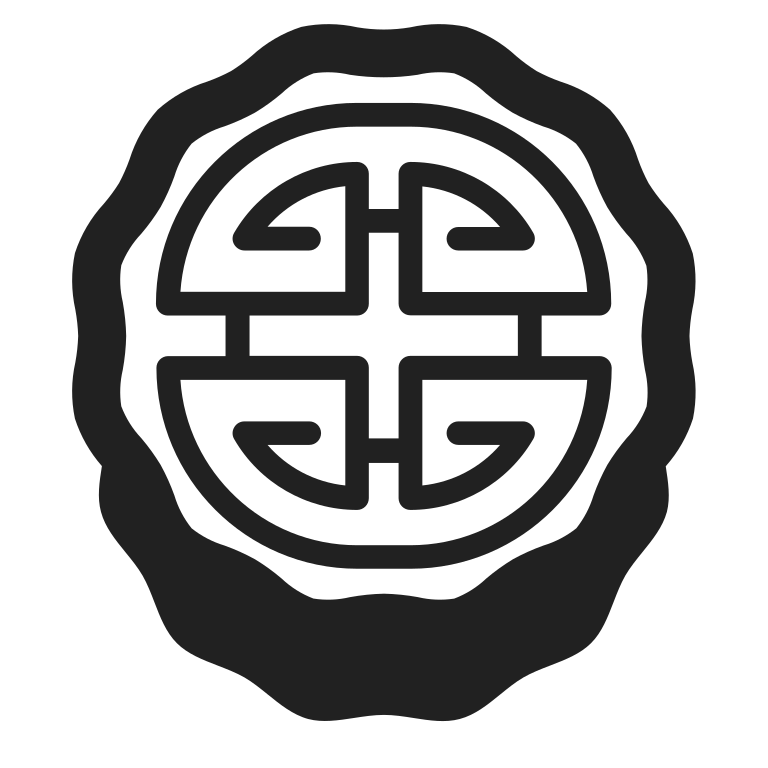
moon cake high contrast